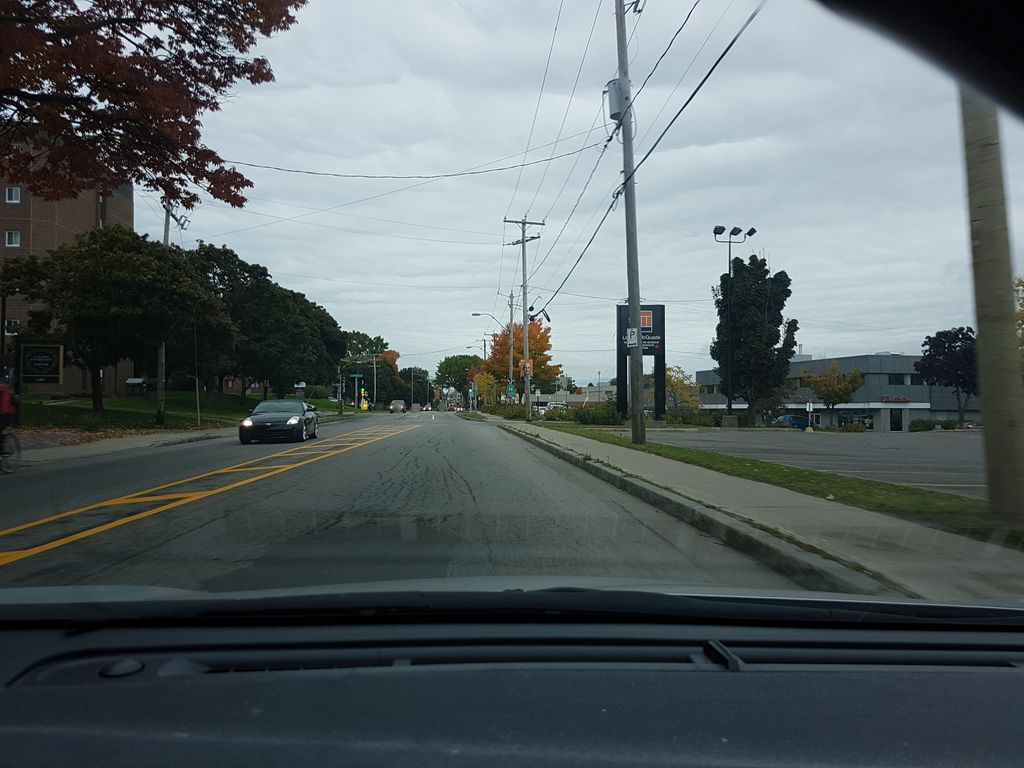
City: quebec_city